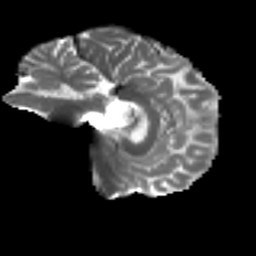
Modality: T2w
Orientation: sagittal
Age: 36
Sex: male
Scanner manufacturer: ge
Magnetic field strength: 3 T
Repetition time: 7.8 s
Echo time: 0.0607 s